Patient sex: M
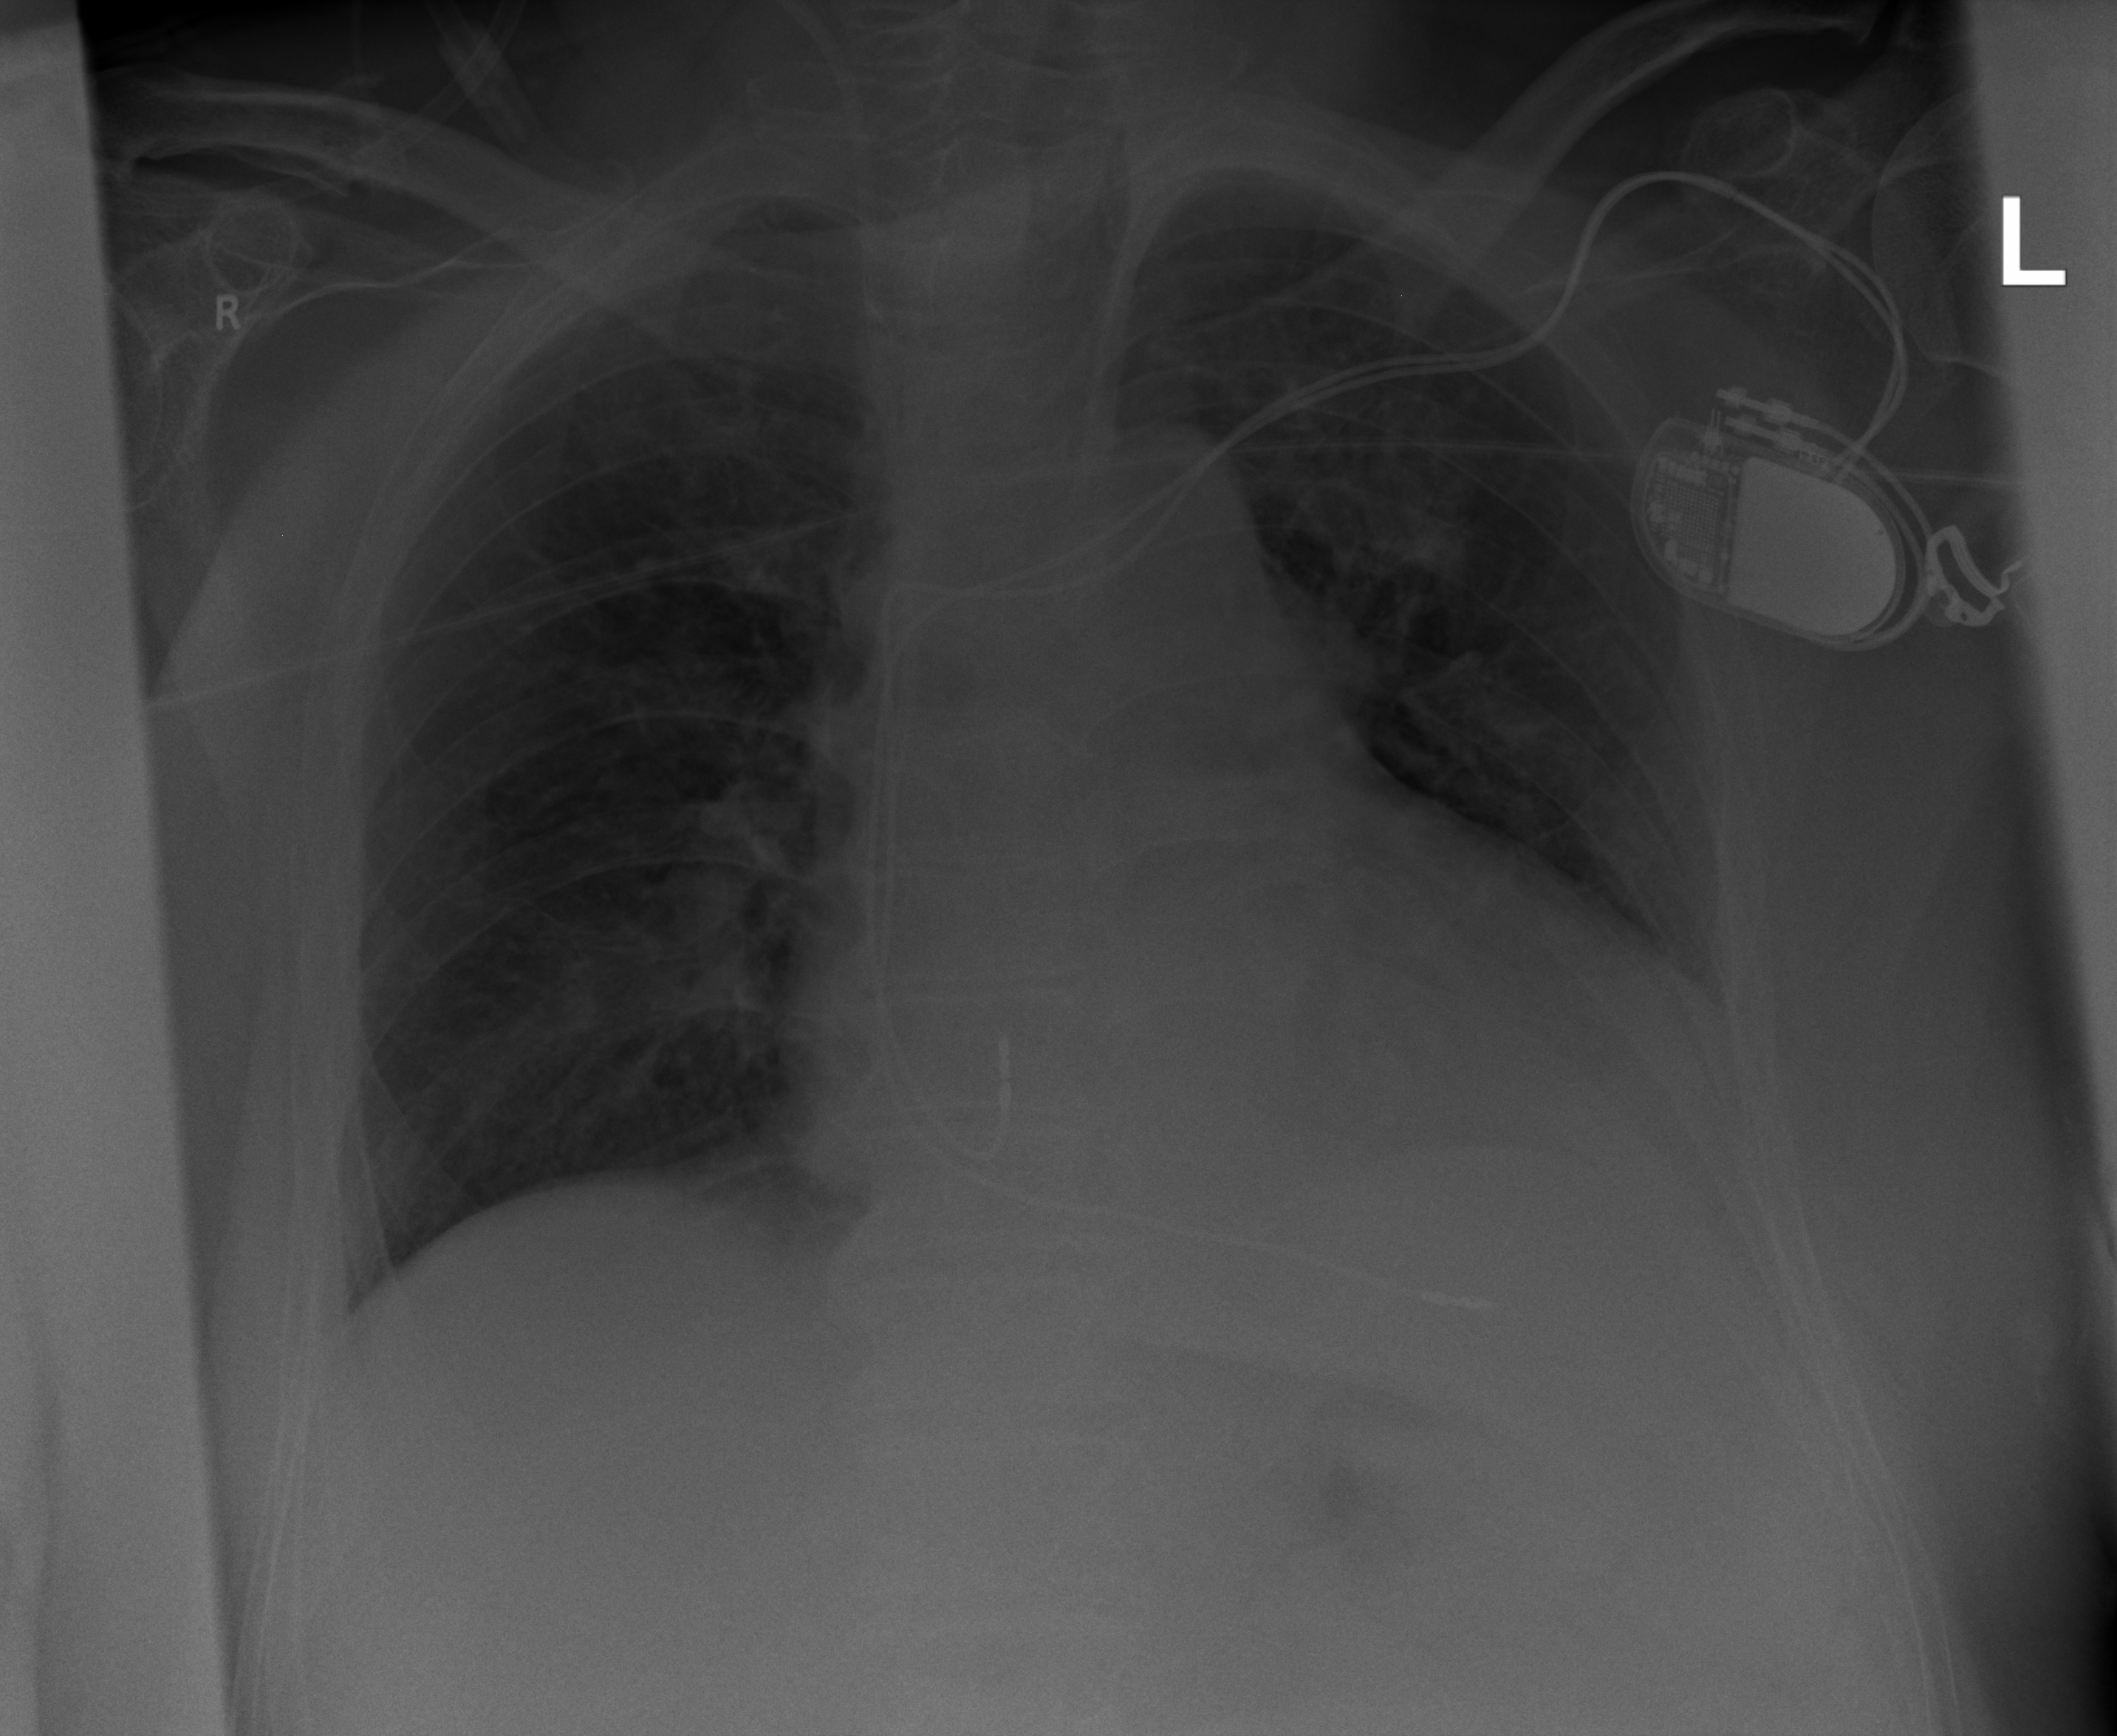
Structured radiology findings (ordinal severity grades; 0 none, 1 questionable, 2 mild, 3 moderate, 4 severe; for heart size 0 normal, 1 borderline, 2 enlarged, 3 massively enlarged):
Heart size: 2
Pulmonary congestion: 2
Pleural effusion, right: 0
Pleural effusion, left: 2
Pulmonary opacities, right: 0
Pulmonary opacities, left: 0
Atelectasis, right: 0
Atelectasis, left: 2